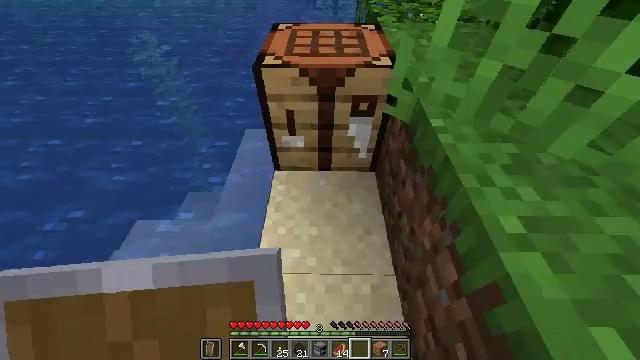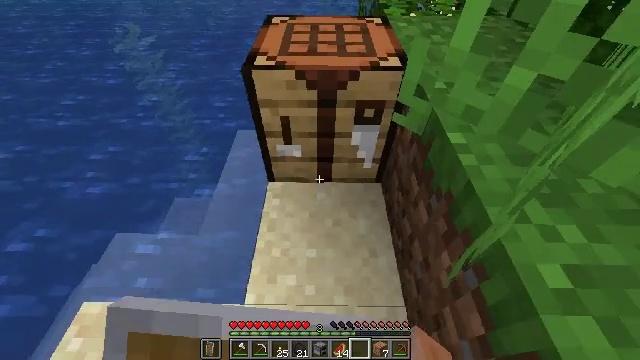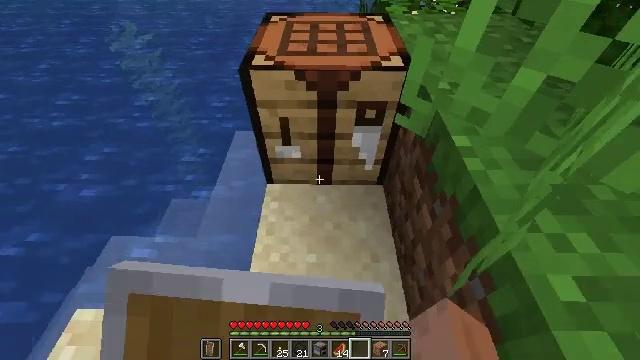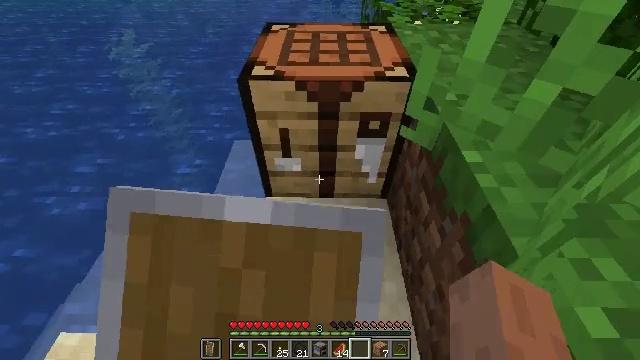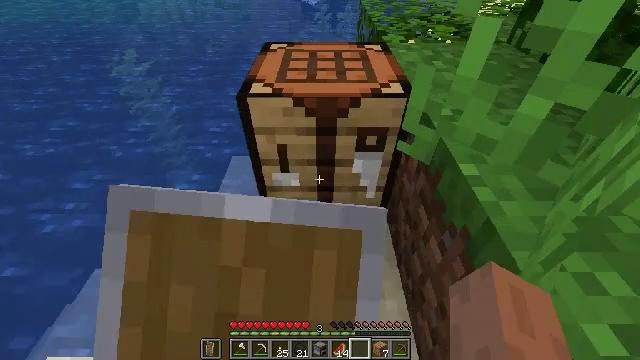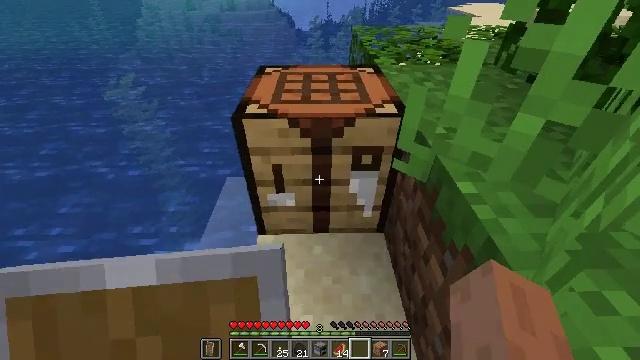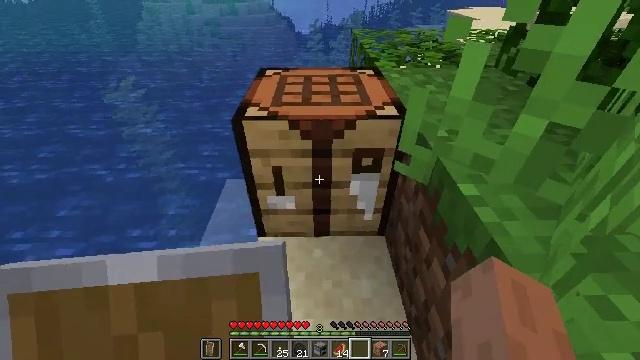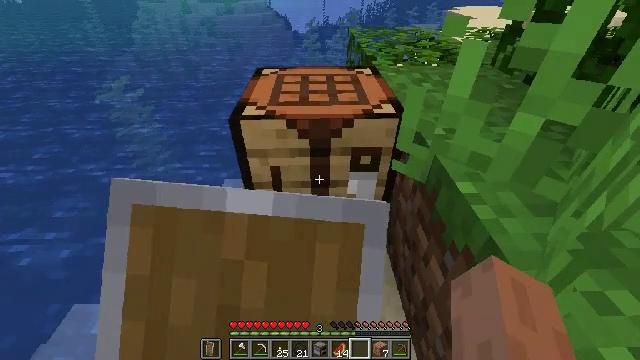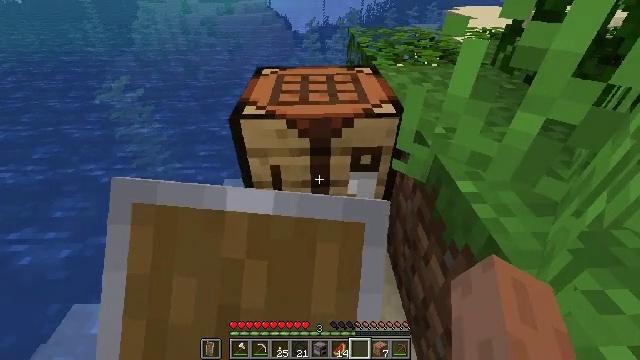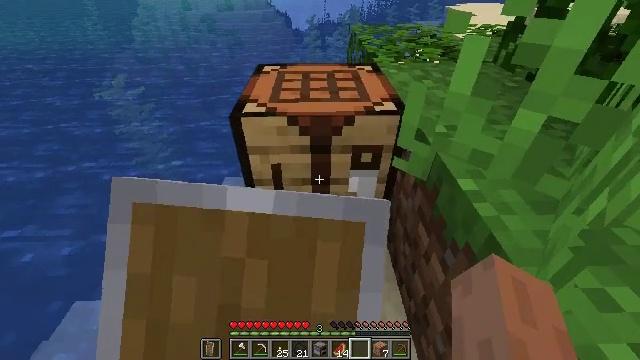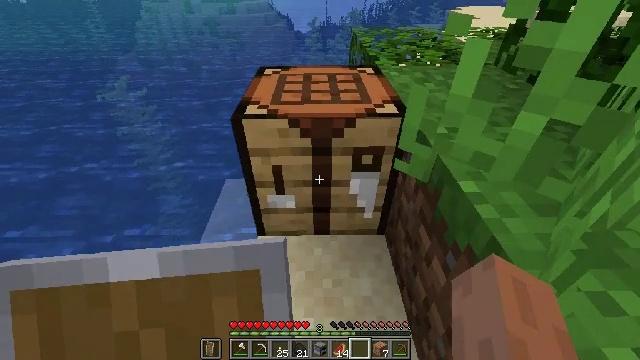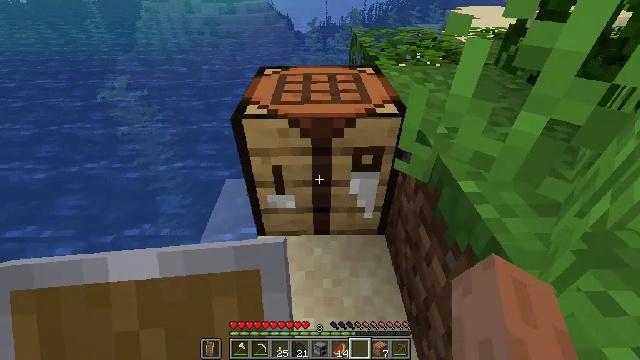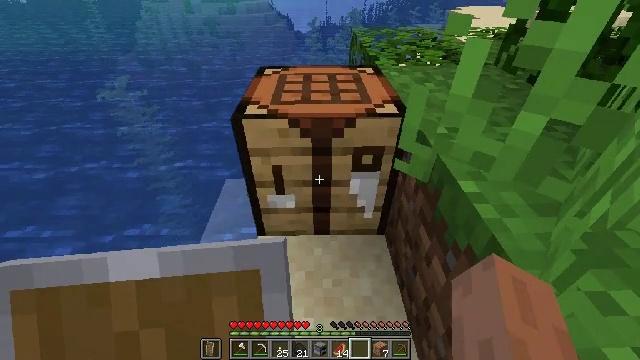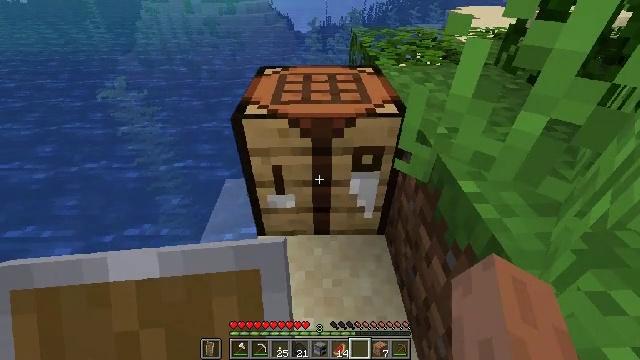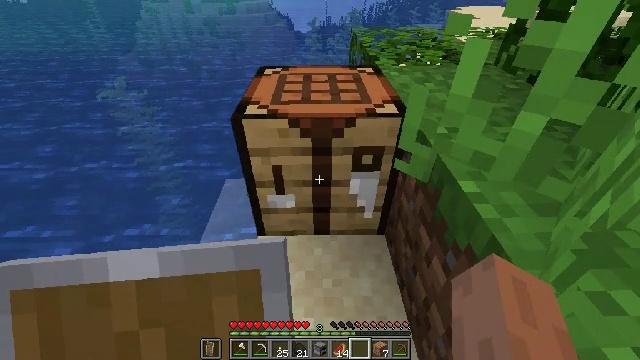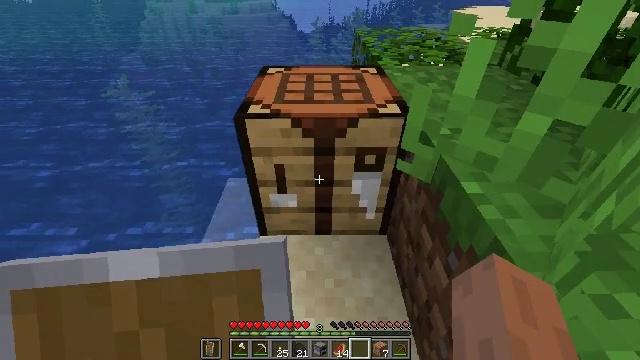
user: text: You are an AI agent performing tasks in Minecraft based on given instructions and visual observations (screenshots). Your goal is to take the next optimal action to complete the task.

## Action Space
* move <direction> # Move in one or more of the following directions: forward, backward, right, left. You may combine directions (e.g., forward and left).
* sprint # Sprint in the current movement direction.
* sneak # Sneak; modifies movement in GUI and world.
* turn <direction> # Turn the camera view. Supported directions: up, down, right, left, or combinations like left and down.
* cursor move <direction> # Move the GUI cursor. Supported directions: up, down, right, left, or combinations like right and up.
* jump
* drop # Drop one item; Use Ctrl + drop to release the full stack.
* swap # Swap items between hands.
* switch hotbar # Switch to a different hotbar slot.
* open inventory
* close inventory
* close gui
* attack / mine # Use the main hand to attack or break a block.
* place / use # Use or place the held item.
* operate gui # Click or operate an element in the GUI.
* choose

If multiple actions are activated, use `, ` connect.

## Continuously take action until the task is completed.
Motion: motion action
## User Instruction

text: Assemble a jungle boat using jungle wood planks.
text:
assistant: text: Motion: use / place
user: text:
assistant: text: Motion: use / place
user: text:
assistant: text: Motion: turn up, use / place
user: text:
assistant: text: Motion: turn up, use / place
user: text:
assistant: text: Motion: turn right and up
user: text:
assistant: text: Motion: no_op
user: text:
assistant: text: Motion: use / place
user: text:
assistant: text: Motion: use / place
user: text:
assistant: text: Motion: use / place
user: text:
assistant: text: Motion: no_op
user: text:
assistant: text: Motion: no_op
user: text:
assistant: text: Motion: no_op
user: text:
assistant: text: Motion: no_op
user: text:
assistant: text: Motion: no_op
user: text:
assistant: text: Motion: no_op
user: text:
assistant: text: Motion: no_op
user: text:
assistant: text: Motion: use / place
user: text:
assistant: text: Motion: turn up, use / place
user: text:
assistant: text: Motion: turn up, use / place
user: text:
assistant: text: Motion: turn up
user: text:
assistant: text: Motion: turn up
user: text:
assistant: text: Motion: open gui
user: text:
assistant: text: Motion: no_op
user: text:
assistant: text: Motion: no_op
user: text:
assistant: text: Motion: no_op
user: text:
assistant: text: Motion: no_op
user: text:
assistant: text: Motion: cursor move right
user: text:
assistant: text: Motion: cursor move right and down
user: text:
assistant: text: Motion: cursor move right
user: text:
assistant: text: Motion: no_op